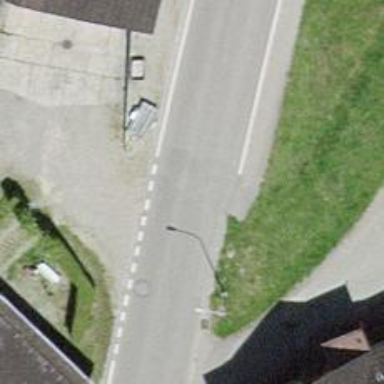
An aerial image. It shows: Tertiary road with asphalt surface.